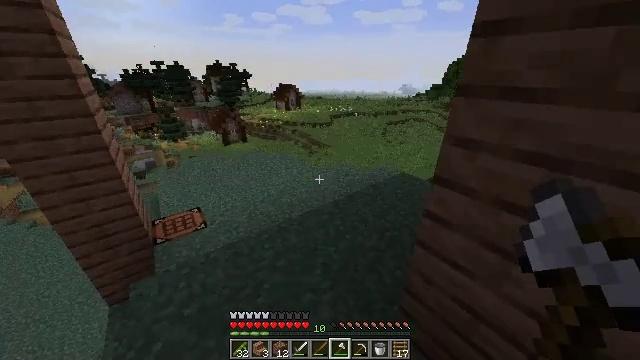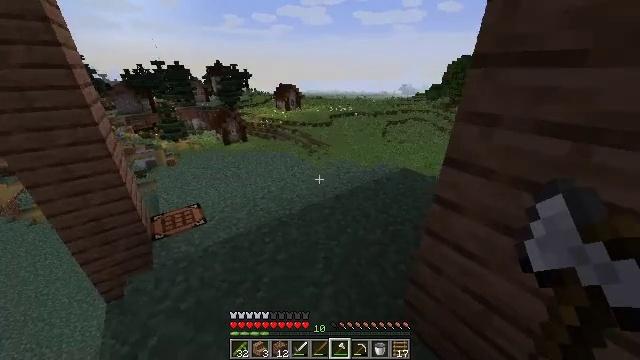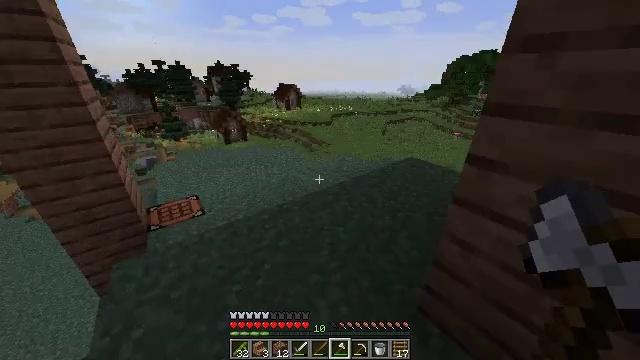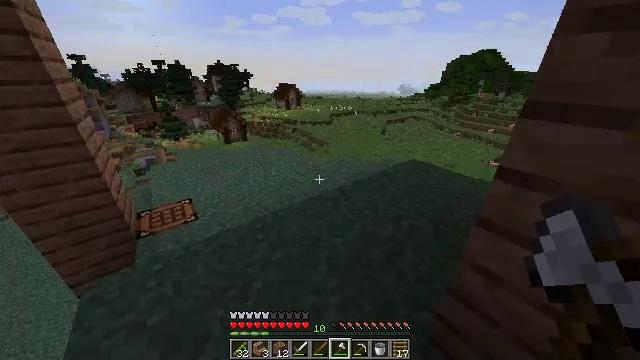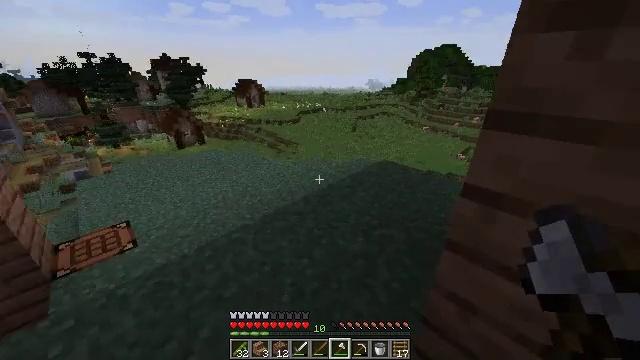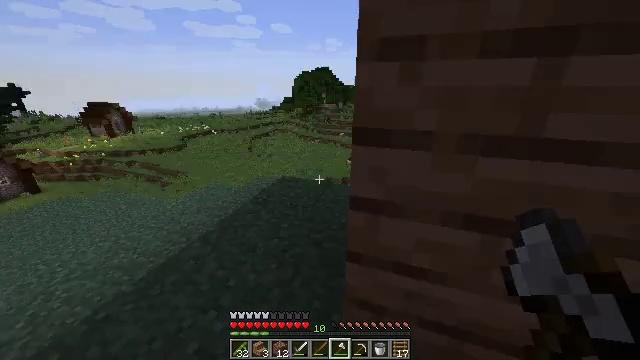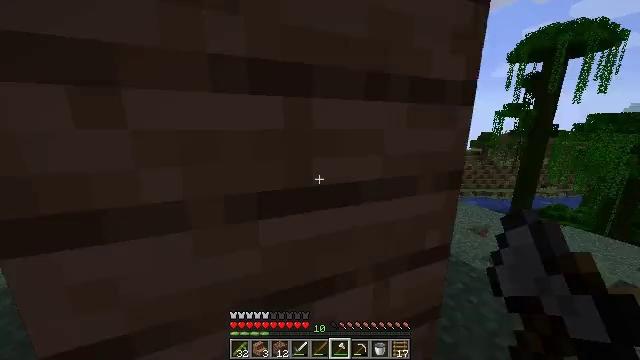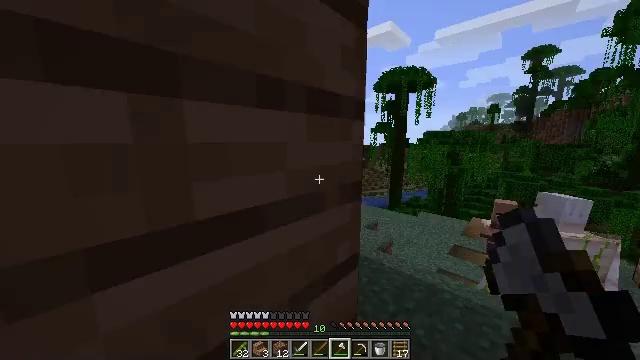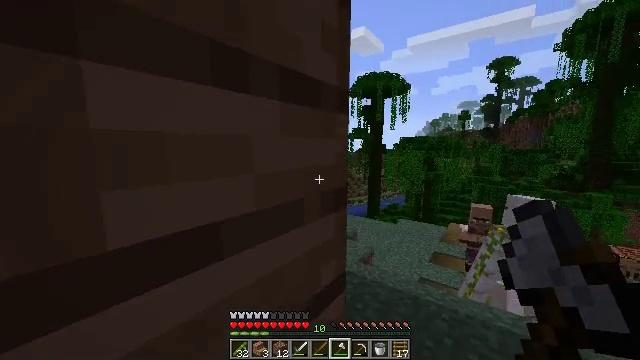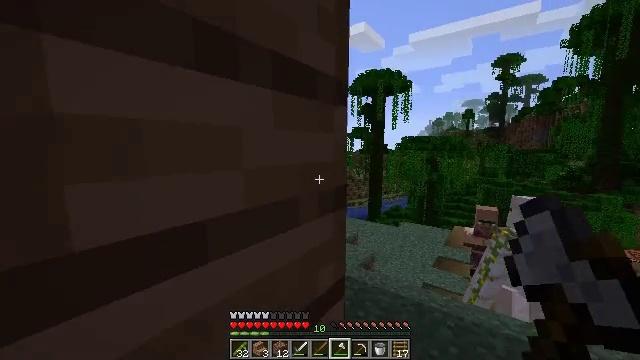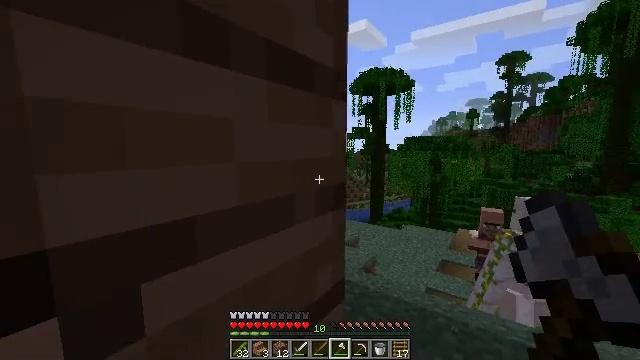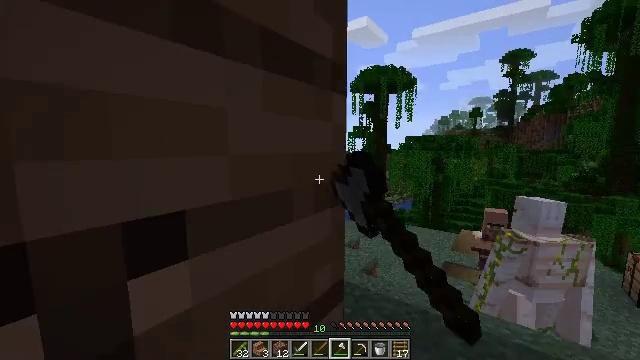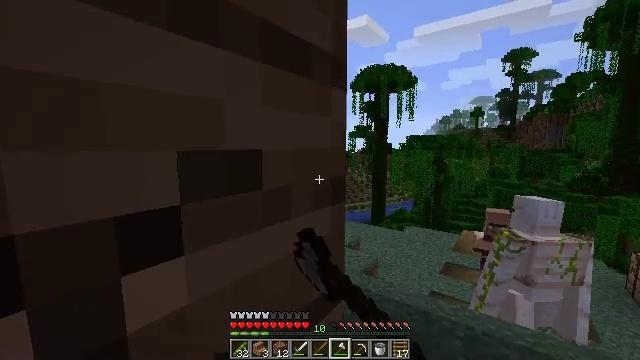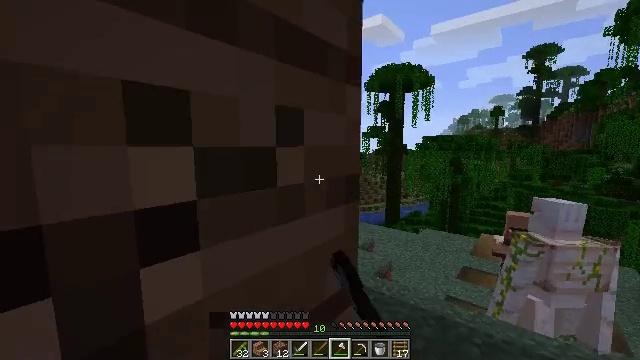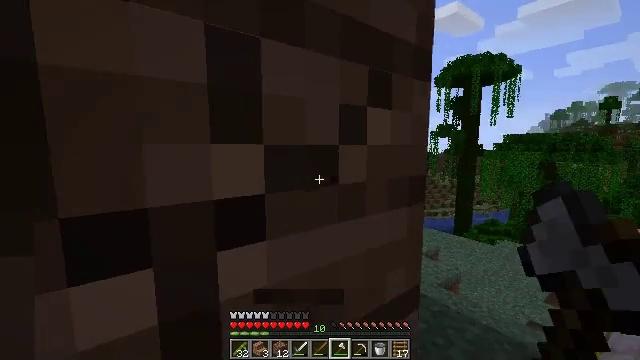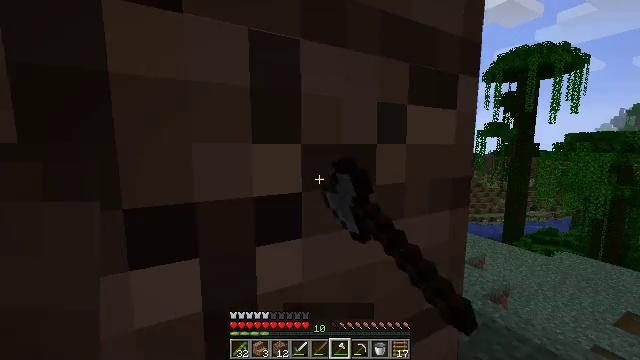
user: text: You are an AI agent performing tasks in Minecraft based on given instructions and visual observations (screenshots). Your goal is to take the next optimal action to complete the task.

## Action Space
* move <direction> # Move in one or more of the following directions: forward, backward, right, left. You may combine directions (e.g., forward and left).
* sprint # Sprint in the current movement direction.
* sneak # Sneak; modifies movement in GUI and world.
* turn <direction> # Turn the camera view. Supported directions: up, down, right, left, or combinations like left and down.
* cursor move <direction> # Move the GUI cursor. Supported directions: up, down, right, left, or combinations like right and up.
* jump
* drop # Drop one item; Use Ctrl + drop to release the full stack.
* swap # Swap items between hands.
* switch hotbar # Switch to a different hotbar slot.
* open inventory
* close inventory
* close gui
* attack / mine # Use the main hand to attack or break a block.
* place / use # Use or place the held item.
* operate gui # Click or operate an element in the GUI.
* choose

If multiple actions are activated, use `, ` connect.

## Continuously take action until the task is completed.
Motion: motion action
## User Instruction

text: Break the jungle planks to recycle them.
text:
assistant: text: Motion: move forward and move right
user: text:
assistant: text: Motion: move forward and move right
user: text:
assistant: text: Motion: move forward and move right, sprint
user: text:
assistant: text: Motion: move forward and move right, sprint, turn right
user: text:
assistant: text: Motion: move forward and move right, sprint, turn right and up
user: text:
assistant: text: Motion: move forward and move right, turn right and up
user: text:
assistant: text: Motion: turn right and up
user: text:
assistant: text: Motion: turn right and up
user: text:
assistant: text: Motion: no_op
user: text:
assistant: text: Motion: attack / mine
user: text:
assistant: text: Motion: attack / mine
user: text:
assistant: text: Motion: attack / mine
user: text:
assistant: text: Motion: turn left, attack / mine
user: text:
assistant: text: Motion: turn left, attack / mine
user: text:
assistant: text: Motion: turn left, attack / mine
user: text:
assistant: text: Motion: attack / mine
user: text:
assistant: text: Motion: attack / mine
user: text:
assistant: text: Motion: attack / mine
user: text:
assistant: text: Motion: attack / mine
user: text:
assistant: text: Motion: attack / mine
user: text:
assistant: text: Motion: attack / mine
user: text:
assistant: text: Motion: attack / mine
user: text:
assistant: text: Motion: attack / mine
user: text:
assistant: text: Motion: turn left and up, attack / mine
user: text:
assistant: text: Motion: move forward, turn left and up, attack / mine
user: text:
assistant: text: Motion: move forward, turn left and up, attack / mine
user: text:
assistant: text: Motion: turn left and up, attack / mine
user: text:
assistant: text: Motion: turn left and up, attack / mine
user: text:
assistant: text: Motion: attack / mine
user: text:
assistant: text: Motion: attack / mine